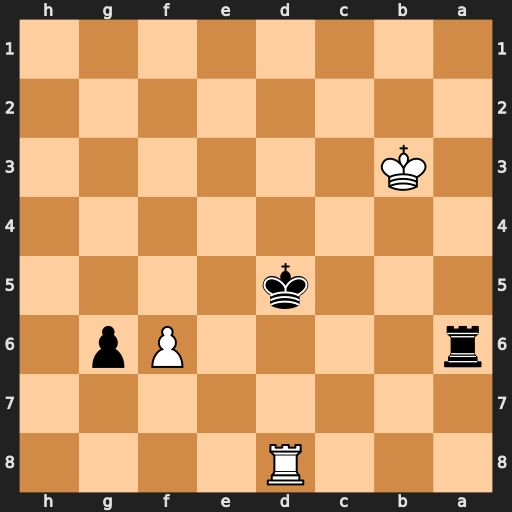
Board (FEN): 3R4/8/r4Pp1/3k4/8/1K6/8/8
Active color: b
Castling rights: -
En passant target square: -
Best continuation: Rd6 Re8 Rxf6 Kc2 Re6